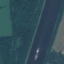
Land use / land cover: River